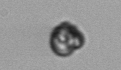
Label: Dinophyceae